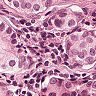
Metastatic tissue present: yes